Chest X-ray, AP view. Patient: 7 years old, sex F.
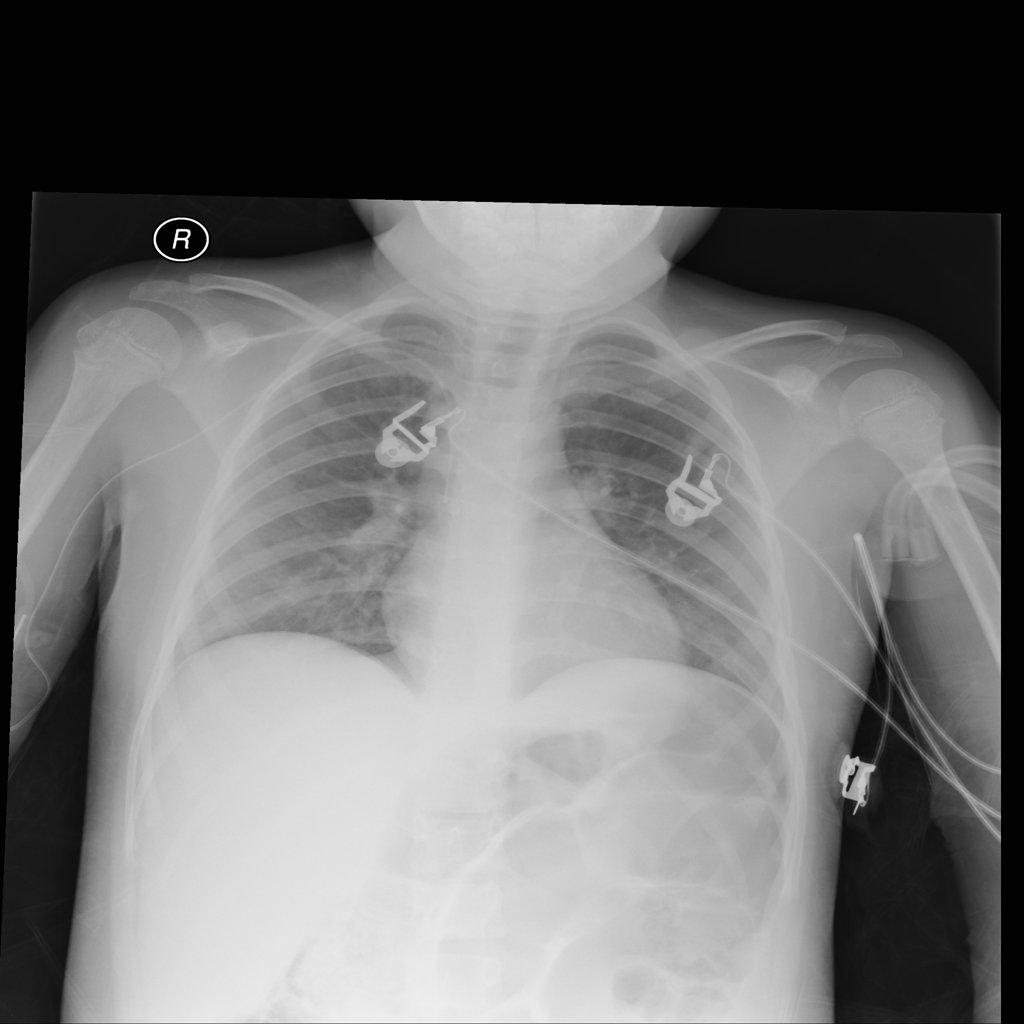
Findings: No Finding